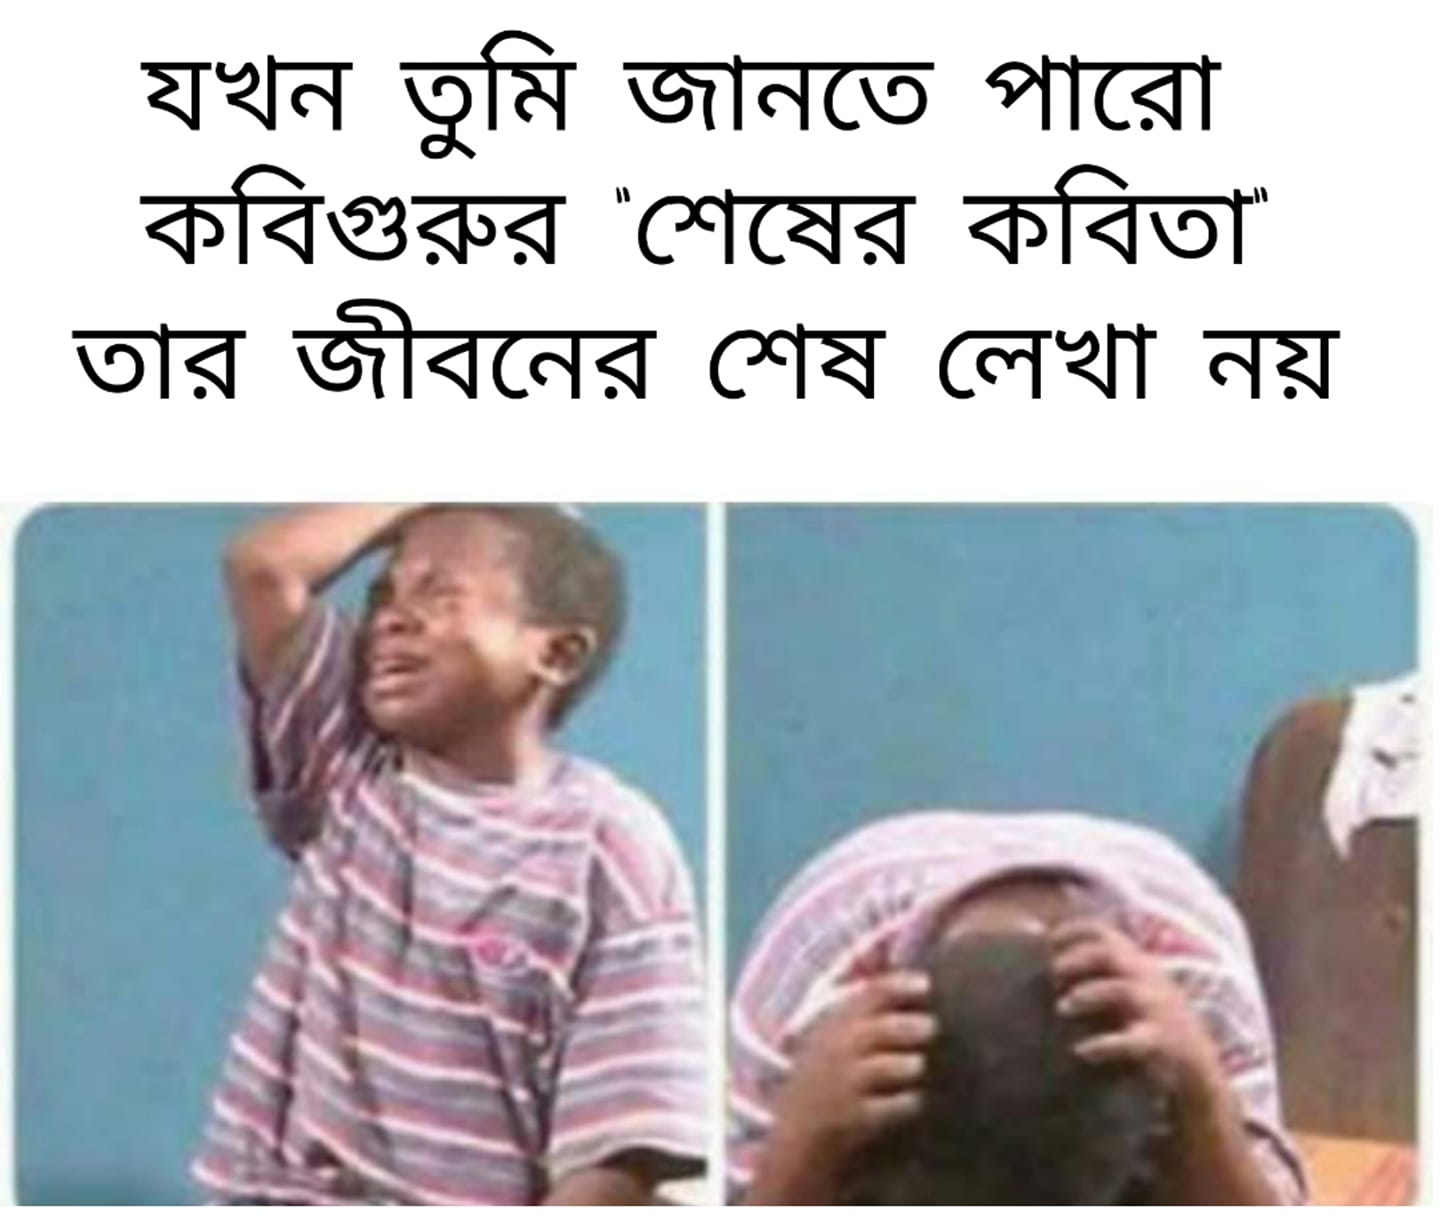
Caption: যখন তুুমি জানতে পারো কবিগুরুর " শেষের কবিতা তার জীবনের শেষ লেখা নয়
Label: non-hate